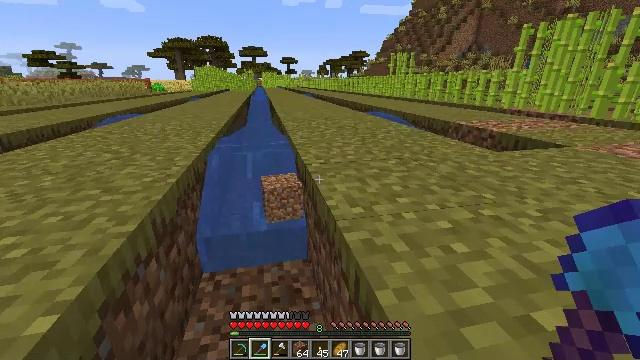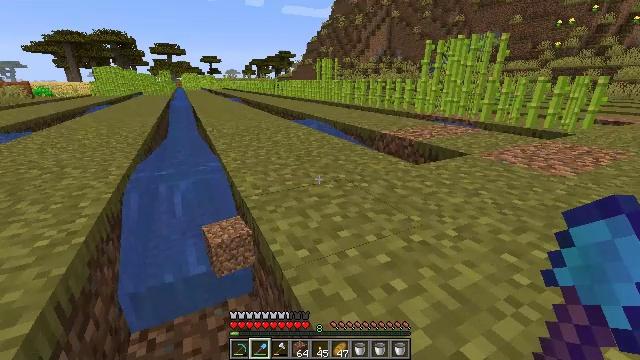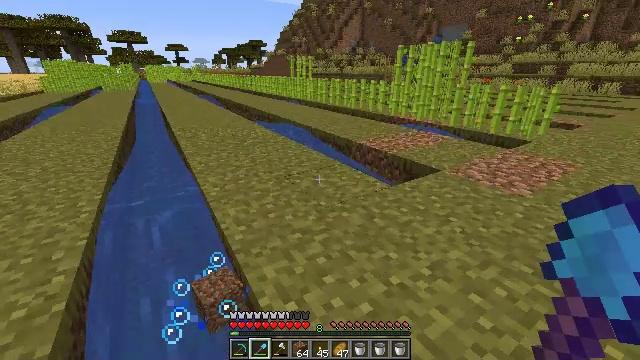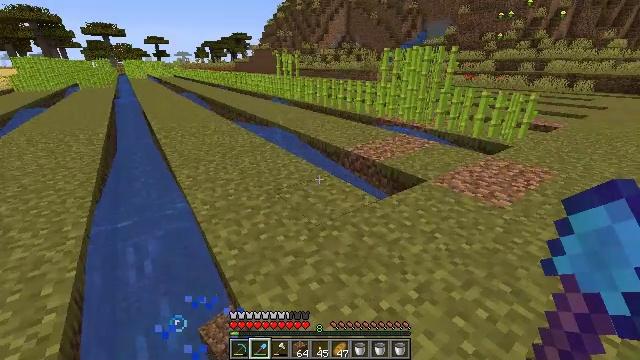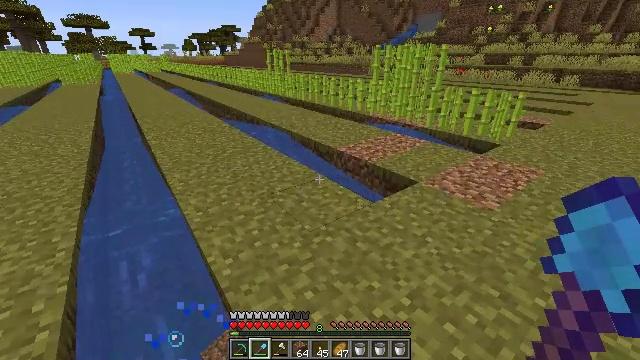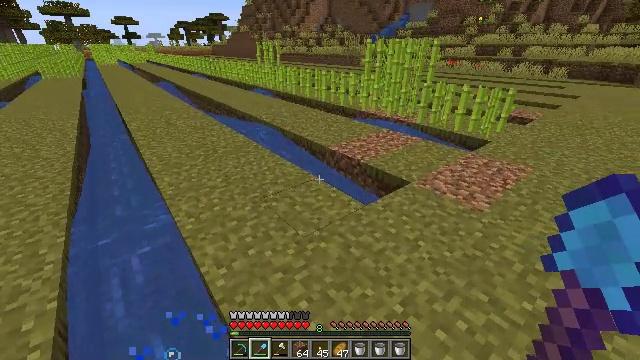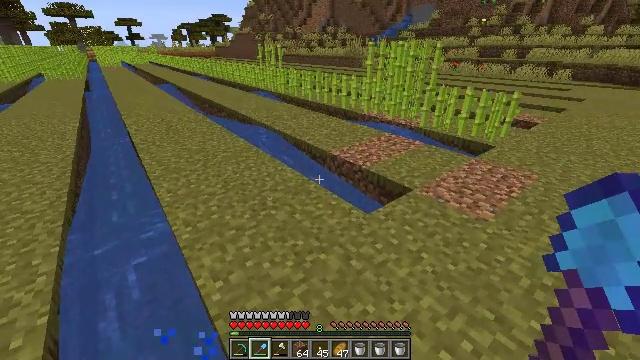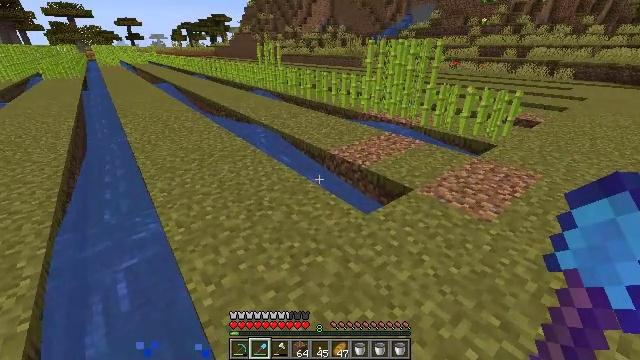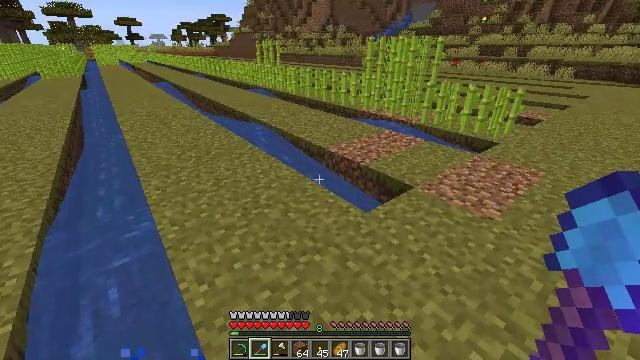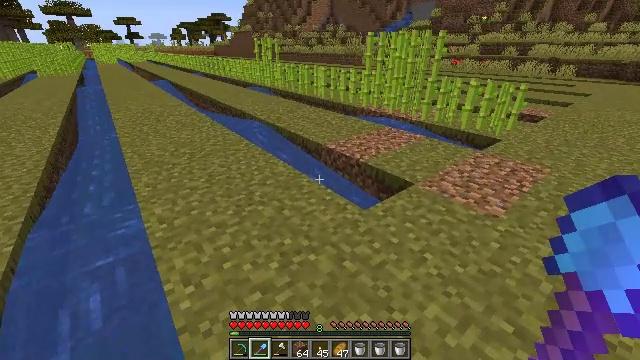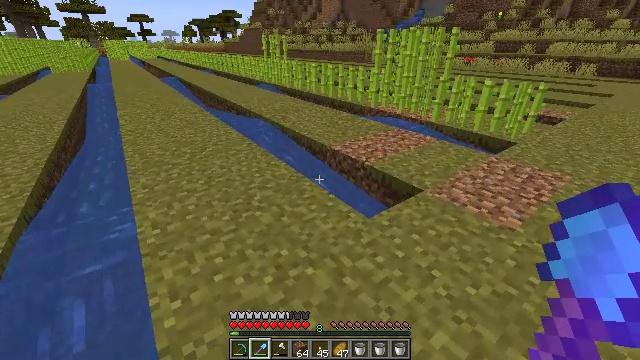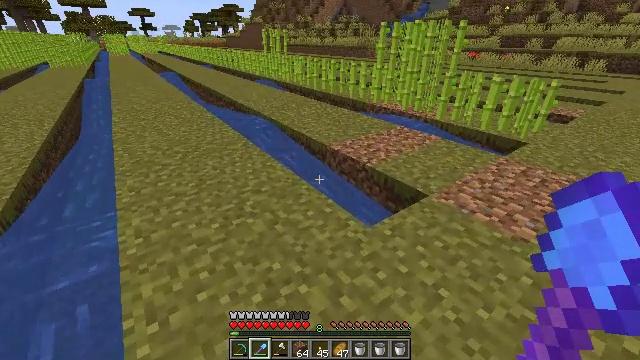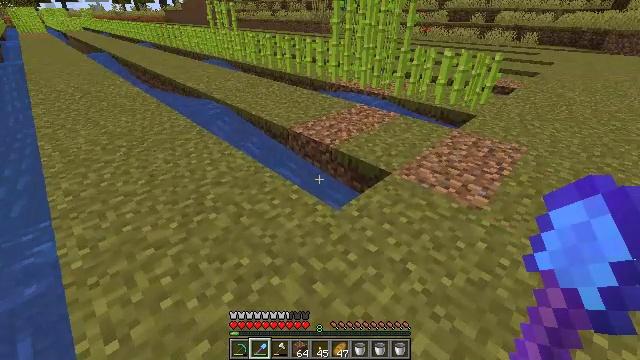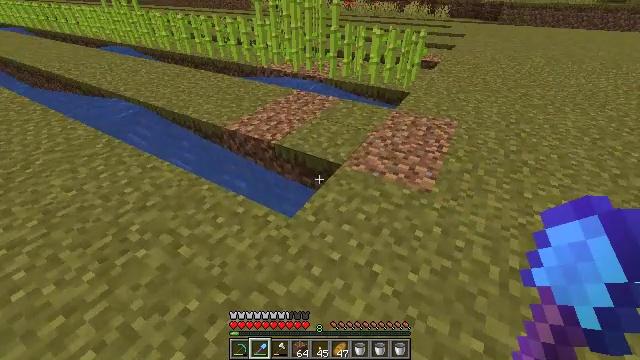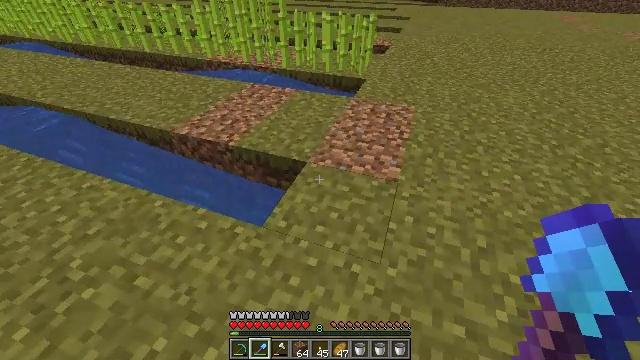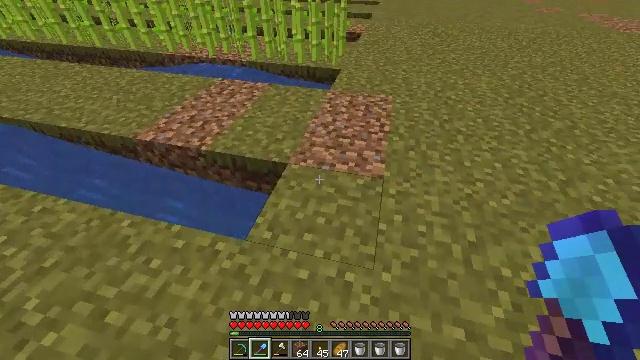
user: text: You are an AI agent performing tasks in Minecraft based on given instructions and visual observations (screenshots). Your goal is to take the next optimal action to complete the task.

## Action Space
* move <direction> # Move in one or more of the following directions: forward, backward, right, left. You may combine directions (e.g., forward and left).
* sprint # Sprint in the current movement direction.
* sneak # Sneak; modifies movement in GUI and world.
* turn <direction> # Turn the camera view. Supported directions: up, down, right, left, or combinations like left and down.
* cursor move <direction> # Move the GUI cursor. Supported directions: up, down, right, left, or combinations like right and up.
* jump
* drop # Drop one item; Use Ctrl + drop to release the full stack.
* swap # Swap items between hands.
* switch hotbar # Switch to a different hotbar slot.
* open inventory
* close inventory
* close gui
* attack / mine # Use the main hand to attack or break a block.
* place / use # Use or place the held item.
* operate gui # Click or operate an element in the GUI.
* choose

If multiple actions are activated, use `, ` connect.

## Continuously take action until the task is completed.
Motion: motion action
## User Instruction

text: Mine grass block from the ground.
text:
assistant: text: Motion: move forward and move right, turn right, jump
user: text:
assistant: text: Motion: move forward and move right, turn right and down, jump
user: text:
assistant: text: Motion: move forward and move right, turn right and down, jump
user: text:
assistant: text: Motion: move forward and move right, turn right and down, jump
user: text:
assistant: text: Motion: move forward and move right, turn right and down, jump
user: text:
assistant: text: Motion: move forward and move right
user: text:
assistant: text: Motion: move forward and move right
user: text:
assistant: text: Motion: move forward and move right
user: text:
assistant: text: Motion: move forward
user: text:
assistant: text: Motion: move forward, turn left
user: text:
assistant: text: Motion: move forward
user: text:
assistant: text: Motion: move forward, turn right and down
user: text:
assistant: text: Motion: move forward, turn right and down
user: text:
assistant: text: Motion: move forward, turn right and down
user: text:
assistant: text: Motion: move forward, turn right and down
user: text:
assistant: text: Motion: turn right and down
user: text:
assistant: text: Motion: turn right and down
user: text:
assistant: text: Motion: turn right and down
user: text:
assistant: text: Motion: turn right
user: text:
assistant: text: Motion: turn right
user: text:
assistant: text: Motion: no_op
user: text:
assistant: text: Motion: attack / mine
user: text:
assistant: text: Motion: turn down, attack / mine
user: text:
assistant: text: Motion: turn right and down, attack / mine
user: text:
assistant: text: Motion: turn right, attack / mine
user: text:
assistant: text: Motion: turn right, attack / mine
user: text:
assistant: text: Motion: turn right, attack / mine
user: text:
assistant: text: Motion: turn right and up, attack / mine
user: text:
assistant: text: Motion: turn right, attack / mine
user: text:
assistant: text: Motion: attack / mine